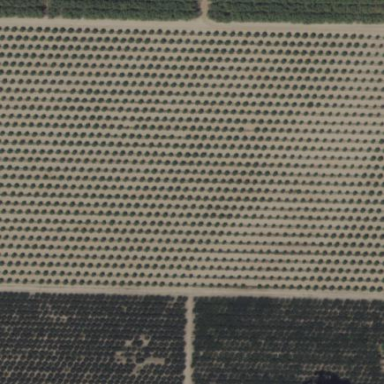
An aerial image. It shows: Orchard area used for field cropland.